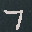
Label: 7